Question: i have created check boxes using loop and i want to validate it. Like i just want to check only 3 from the check boxes , when i press on the 4th one it should show an alert and uncheck it.

And i am able to get the alert when i press the 4the one but it is not unchecking.
anybody faced such issue and how did you solve it ?
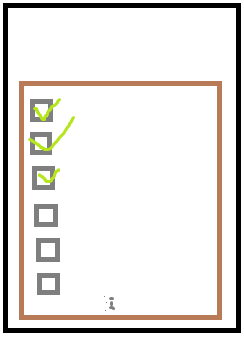
Answer: '''
int i;
for (i = 0; i < 20; i++) {
CheckBox ch = new CheckBox(this);
ch.setTag(Integer.valueOf(i));
ch.setText("CheckBox " + i);
ch.setChecked(false);
ch.setOnCheckedChangeListener(new OnCheckedChangeListener() {
@Override
public void onCheckedChanged(CompoundButton buttonView, boolean isChecked) {
if (isChecked) {
numChecked++;
} else {
numChecked--;
}
if (numChecked == 4) {
buttonView.setChecked(false);
numChecked--;
// fourth one selected, show your dialog
}
}
});
}
'''
You will also need a global variable call numChecked:
'''
int numChecked = 0;
'''
You will also need to add a .addView(ch) in the loop's end to add the CheckBoxes to your layout.